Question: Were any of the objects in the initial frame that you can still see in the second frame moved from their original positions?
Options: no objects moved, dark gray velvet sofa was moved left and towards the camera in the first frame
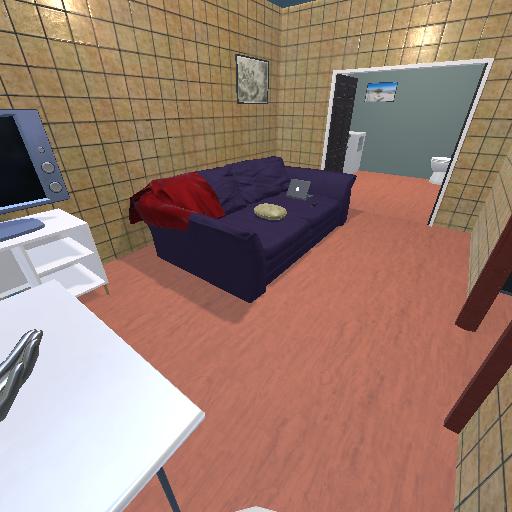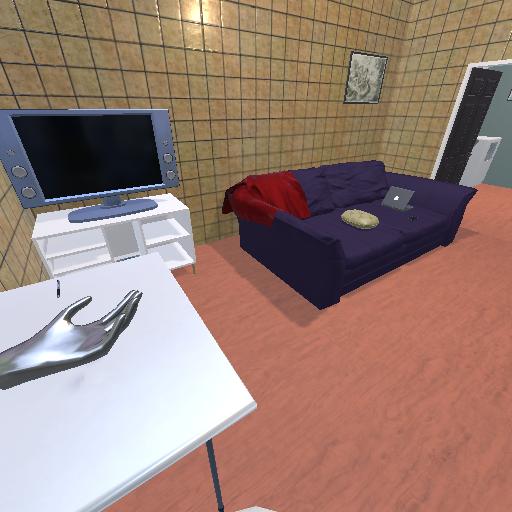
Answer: no objects moved